Field crop: maize
Growth stage: 2
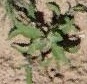
Species: atriplex